Interaction volume radius: 10 \u00c5
Interaction volume height: 25 \u00c5
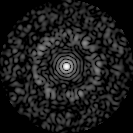
Disorder parameter: 0.8308